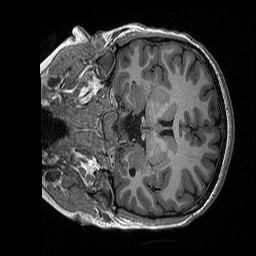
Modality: T1w
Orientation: coronal
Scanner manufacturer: siemens
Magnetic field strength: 3 T
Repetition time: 2.3 s
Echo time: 0.00298 s